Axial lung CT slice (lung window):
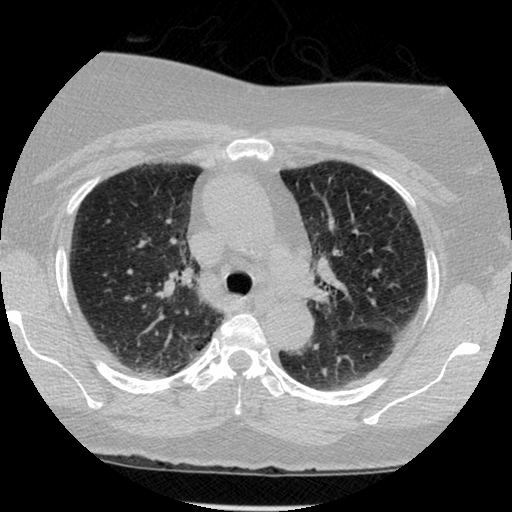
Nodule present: no